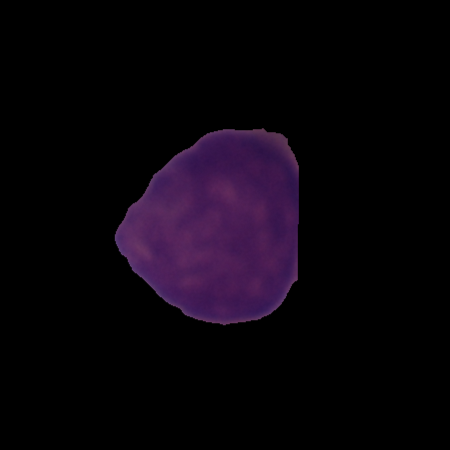
Label: cancer